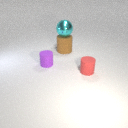
small purple rubber cylinder to the left of large brown rubber cylinder